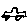
Label: car